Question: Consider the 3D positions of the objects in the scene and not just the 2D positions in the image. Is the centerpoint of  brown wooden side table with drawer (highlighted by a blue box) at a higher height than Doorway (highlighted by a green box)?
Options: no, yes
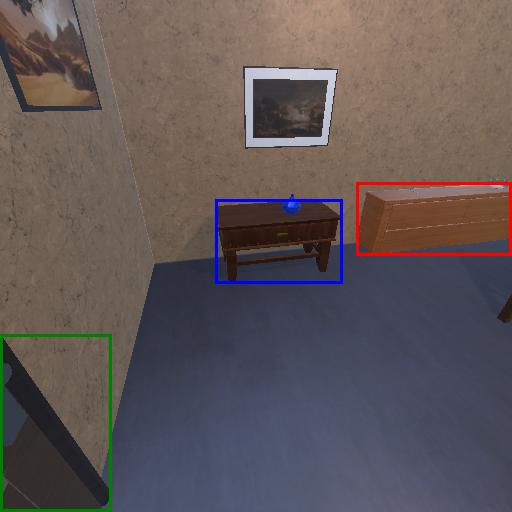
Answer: no